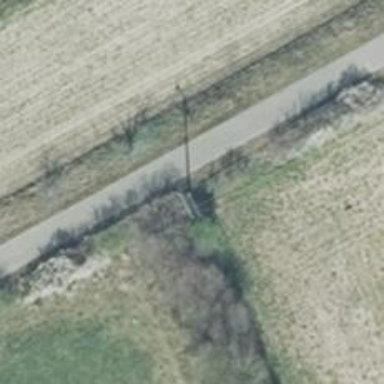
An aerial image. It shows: Minor power line with three cables.